Field crop: maize
Growth stage: 2
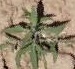
Species: atriplex